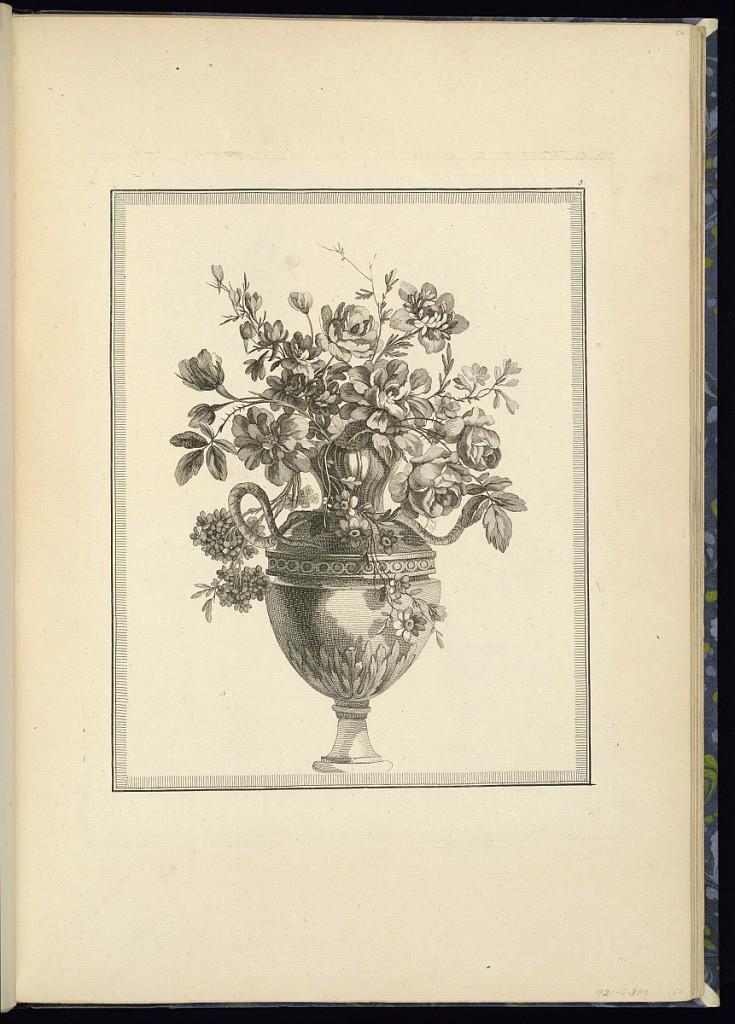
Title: Vase Design with Flowers
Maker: Pierre Ranson, French, 1736–1786
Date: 1778
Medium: Etching on laid paper
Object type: Print
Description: Design for a vase with flowers decorated with acanthus leaves and snake handles. The plate is numbered.